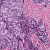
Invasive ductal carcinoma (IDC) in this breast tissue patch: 1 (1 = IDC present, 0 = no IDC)